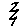
Label: zigzag